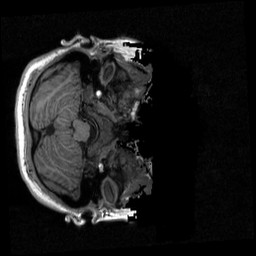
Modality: T1w
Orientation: axial
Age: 22
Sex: female
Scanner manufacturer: siemens
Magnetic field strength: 3 T
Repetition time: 2.3 s
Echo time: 0.00298 s